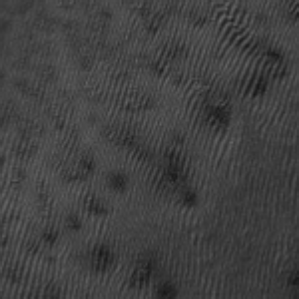
Label: frost